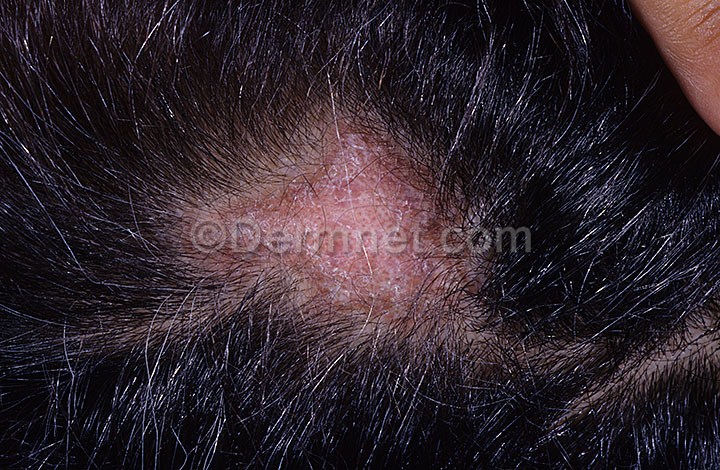
Disease: Lupus and other Connective Tissue diseases